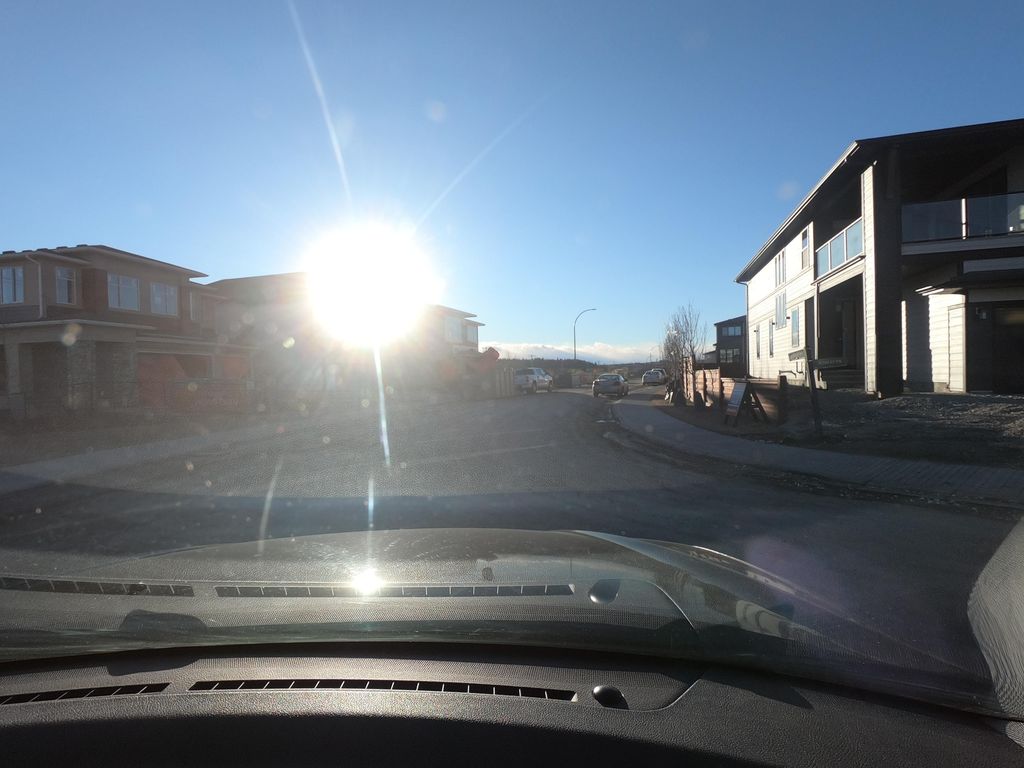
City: calgary